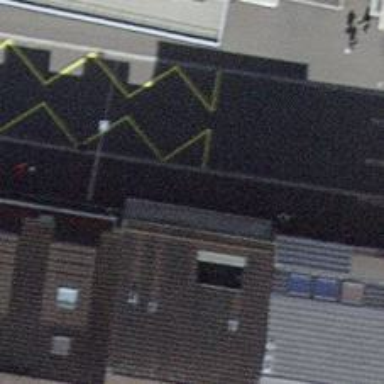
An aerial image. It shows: Bus stop with platform for public transport.